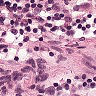
Metastatic tissue present: no